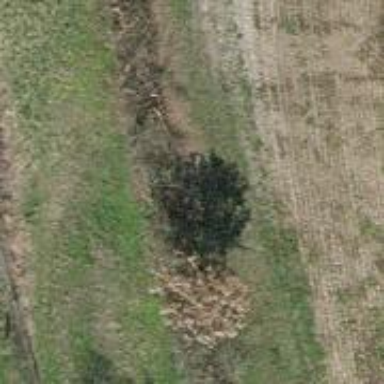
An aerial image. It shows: Hedge acting as barrier.